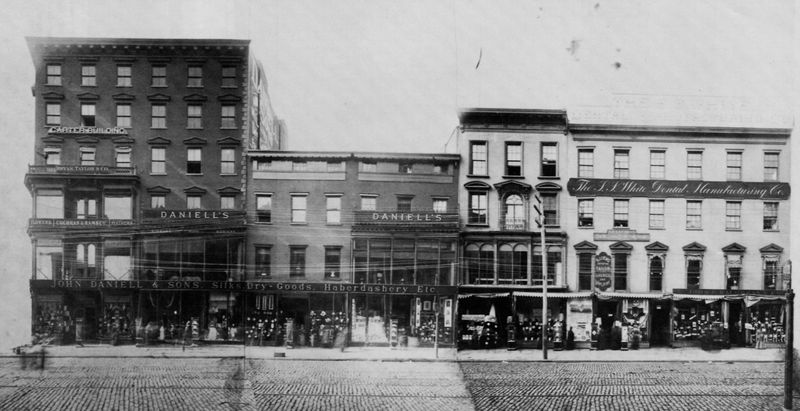
Titel: Westseite des Broadway zwischen der 8th und 9th Street
Künstler: Amerikanischer Photograph
Schlagwörter: stadt, fenster, straße, gebäude, architektur, häuser, ansicht, fassade, fassaden, pflaster, dächer, giebel, amerika, geschäfte, läden, platz, werbung, hoch, collage, foto, fotografie, gehweg, kopfsteinpflaster, pflastersteine, schilder, gesims, gesimse, fronten, kaufhaus, markisen, häuderfront, kaufhäuser, warenhäuser, werbesprüche